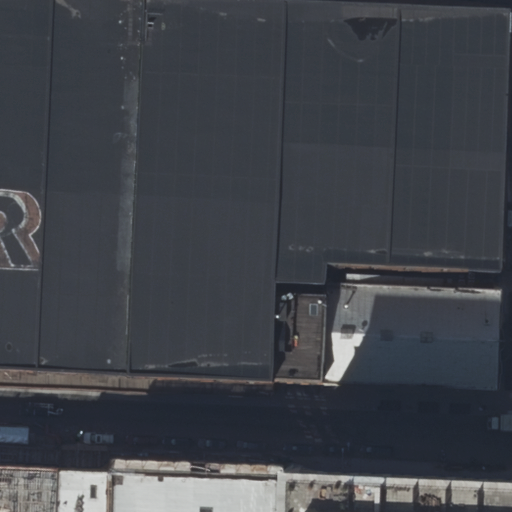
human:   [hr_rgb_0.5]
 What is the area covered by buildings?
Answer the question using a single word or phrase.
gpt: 8504m2

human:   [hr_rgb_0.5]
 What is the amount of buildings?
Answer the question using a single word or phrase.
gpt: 7

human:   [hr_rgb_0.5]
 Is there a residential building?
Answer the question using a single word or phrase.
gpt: yes

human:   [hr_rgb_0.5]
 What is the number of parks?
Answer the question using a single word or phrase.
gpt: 1

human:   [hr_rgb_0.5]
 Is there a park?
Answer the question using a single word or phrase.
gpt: yes

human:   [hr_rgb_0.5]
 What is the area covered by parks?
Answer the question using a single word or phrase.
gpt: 1053m2

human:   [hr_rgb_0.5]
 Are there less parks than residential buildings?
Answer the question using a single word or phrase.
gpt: yes

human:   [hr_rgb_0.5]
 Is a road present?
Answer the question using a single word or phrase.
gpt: yes

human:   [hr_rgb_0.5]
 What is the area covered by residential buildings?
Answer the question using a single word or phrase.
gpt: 8504m2

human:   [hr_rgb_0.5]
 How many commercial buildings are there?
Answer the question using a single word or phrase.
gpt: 0

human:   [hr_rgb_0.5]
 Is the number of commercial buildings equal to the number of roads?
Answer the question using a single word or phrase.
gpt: no

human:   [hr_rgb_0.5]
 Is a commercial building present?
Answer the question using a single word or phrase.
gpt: no

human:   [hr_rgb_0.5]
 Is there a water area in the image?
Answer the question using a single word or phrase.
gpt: no

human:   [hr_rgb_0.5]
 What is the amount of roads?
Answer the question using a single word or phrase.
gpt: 1

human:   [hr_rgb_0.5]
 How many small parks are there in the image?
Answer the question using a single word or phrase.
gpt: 0

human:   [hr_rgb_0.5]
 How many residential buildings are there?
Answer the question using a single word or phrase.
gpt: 7

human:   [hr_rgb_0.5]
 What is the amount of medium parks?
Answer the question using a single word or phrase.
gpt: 0

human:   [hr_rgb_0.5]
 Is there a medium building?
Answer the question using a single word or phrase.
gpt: yes

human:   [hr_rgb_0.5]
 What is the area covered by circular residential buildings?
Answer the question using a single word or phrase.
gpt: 0m2

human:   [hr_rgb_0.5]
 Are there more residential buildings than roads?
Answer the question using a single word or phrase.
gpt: yes

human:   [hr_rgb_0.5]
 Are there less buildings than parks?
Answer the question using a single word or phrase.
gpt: no

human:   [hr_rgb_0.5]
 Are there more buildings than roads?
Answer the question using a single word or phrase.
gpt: yes

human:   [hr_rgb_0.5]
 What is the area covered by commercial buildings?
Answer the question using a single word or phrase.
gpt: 0m2

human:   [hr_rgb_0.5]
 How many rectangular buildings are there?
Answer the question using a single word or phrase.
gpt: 6

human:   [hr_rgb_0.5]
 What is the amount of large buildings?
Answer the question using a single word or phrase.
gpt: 3

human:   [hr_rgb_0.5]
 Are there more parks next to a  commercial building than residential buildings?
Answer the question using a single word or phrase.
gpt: no

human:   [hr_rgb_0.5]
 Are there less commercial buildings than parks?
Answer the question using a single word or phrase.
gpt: yes

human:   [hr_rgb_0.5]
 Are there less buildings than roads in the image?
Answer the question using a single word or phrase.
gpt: no

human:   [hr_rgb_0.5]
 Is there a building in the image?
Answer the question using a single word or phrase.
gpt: yes

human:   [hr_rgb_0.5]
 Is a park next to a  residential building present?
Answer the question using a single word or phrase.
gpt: yes

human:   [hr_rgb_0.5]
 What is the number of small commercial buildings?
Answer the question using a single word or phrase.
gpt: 0

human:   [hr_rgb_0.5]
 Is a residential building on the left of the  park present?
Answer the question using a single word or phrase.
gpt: no

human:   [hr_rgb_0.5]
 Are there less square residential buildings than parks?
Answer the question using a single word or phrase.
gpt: yes

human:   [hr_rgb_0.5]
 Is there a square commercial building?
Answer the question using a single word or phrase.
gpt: no

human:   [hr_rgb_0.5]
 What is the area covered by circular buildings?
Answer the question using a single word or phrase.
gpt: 0m2

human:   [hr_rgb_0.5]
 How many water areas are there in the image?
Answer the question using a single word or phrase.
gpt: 0

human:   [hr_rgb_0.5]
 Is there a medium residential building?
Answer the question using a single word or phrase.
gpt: yes

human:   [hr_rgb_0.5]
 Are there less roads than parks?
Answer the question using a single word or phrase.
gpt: no

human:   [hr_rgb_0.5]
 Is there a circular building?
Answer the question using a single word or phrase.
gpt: no

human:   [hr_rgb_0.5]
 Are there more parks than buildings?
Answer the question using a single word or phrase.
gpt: no

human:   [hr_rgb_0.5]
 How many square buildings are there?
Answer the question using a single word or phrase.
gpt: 0

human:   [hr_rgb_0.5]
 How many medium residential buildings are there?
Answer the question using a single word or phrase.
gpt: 2

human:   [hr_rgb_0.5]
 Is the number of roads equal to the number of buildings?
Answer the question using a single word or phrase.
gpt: no

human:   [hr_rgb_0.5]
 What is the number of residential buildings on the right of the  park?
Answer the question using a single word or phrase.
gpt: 6

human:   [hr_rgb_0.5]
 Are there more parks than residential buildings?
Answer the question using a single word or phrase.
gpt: no

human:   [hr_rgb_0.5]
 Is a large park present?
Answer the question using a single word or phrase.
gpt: yes

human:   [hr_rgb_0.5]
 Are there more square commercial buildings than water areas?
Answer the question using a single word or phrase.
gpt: no

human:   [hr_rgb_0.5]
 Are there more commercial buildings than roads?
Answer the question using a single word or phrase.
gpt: no

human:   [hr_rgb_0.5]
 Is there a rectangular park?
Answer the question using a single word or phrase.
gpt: yes

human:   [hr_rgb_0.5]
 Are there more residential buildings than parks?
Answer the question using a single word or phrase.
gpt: yes

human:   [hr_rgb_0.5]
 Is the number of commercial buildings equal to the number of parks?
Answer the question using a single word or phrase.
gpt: no

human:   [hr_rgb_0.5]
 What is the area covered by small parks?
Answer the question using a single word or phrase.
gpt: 0m2

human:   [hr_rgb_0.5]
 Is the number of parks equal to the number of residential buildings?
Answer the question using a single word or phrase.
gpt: no

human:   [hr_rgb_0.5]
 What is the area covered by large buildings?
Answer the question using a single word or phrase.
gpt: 7924m2

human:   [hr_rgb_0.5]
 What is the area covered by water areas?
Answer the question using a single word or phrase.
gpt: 0m2

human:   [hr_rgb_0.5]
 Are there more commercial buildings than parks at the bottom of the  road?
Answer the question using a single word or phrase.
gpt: no

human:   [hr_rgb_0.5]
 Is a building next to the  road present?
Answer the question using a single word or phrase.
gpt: yes

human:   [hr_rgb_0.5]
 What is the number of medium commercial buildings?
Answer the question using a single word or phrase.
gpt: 0

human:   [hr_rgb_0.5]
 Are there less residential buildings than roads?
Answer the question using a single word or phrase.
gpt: no

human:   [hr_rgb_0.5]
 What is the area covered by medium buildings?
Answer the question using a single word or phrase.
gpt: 469m2

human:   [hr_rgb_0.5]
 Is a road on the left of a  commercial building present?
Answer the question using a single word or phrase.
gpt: no

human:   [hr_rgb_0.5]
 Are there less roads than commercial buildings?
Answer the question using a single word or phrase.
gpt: no

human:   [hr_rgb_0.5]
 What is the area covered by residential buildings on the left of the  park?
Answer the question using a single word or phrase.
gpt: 0m2

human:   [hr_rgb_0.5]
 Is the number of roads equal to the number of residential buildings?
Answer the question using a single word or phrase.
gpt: no